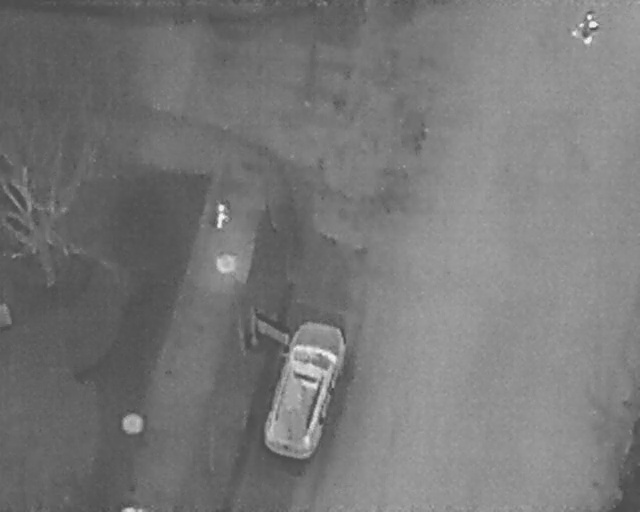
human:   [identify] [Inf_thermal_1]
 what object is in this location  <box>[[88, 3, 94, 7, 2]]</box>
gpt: <ref>1 large person at the top right</ref>

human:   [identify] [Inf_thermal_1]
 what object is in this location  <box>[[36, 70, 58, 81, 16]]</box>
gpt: <ref>1 large car at the bottom</ref>